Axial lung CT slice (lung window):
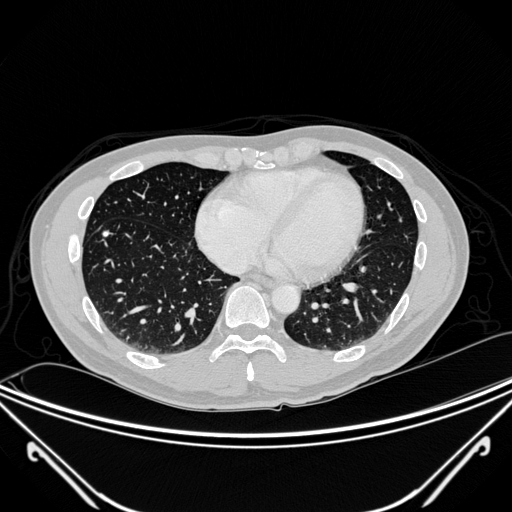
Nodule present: yes
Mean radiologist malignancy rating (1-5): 3.5